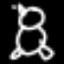
Label: frog